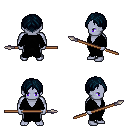
a pixel art fantasy rpg character, male body template, dark elf, purple skin, black robe, teal pants, raven parted hairstyle, spear, four views (front, back, left, right), 2x2 character sprite sheet, small pixel art, hard edges, no anti-aliasing